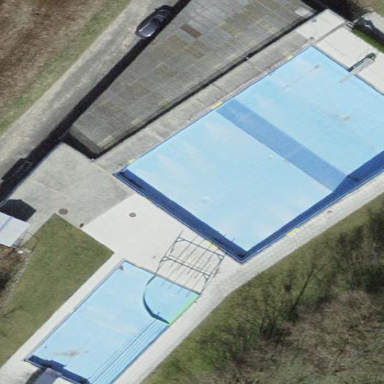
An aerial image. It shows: Water park.